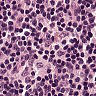
Metastatic tissue present: no